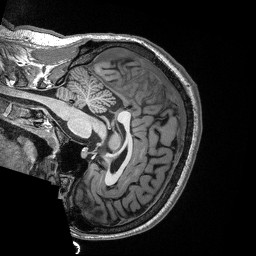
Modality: T1w
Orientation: sagittal
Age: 22
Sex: male